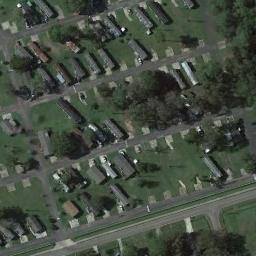
Label: residential